Interaction volume radius: 5 \u00c5
Interaction volume height: 20 \u00c5
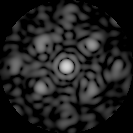
Disorder parameter: 0.5692